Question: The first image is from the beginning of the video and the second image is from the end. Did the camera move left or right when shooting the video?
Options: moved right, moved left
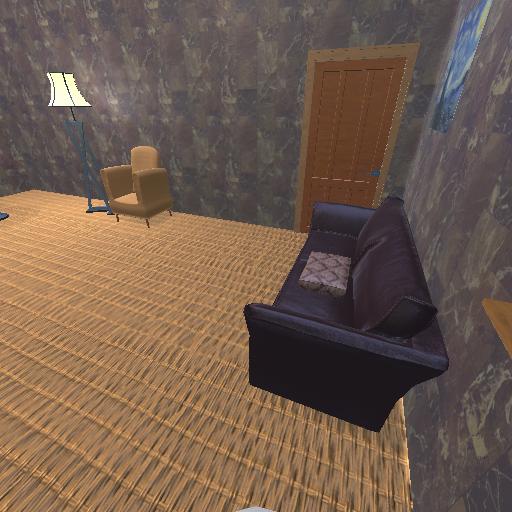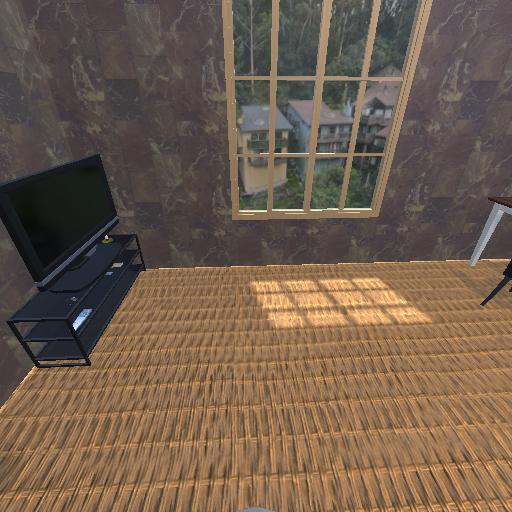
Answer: moved right